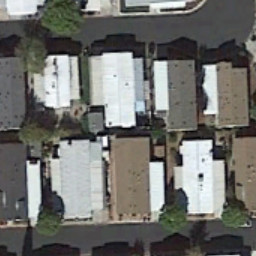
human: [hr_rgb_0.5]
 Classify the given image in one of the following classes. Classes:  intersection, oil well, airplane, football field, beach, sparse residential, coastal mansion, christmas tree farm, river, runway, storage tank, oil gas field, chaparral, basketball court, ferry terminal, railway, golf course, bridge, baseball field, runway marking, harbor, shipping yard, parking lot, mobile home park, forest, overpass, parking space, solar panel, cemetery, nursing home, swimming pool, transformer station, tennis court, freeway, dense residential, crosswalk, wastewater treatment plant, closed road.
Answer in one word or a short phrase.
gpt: mobile home park